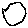
Label: hexagon